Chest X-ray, PA view. Patient: 32 years old, sex M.
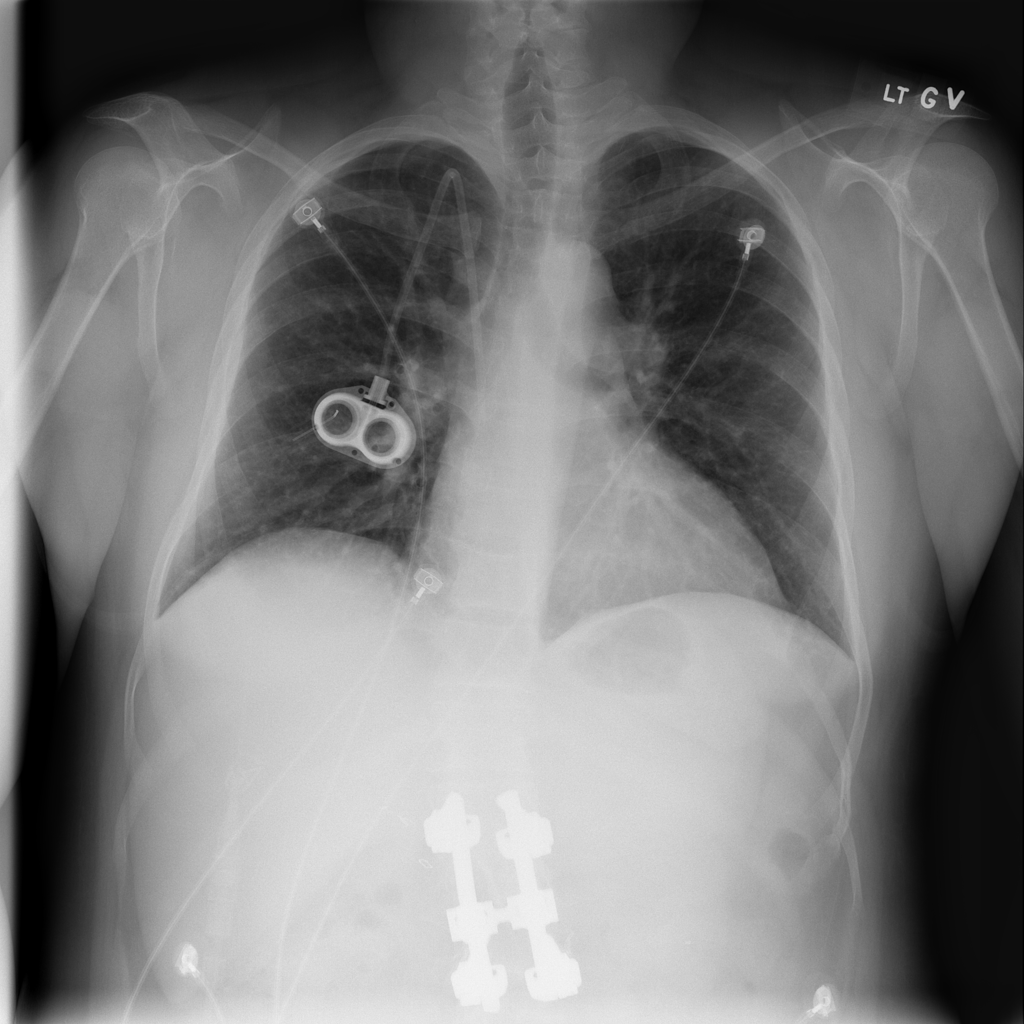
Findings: No Finding